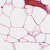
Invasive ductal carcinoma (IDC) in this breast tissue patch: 0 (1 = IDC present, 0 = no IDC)